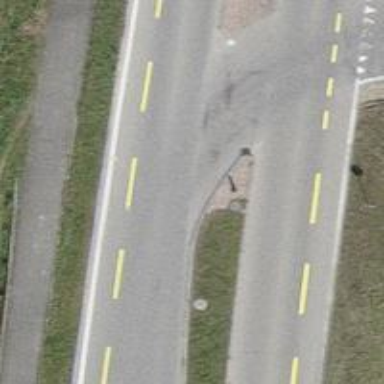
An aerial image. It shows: Secondary road with asphalt surface and dedicated cycle lane.